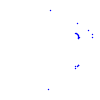
Particle: kaon